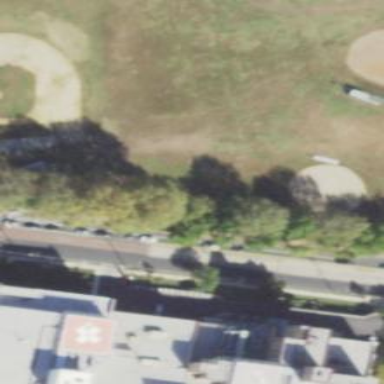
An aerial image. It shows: Baseball pitch for leisure and sports activities.